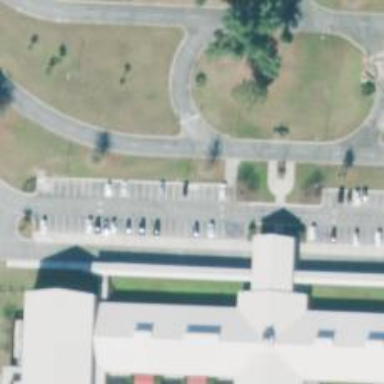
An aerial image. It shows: Parking space is available.